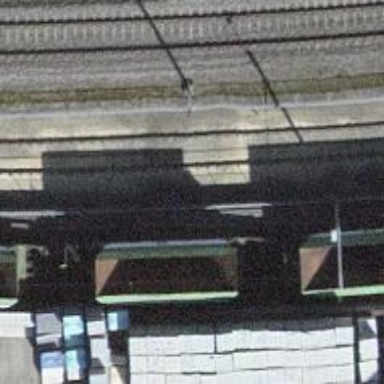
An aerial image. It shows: Single-track railway spur.